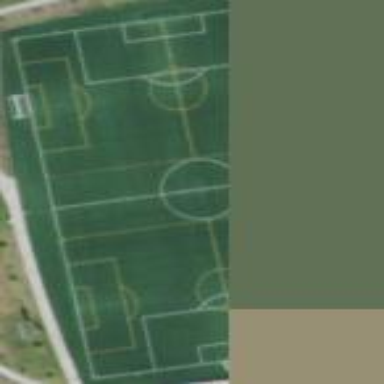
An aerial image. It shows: Artificial turf soccer pitch for leisure land.